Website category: sports
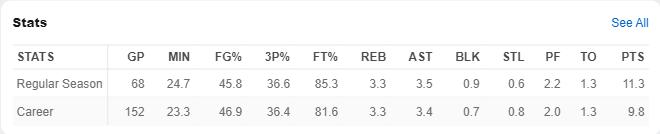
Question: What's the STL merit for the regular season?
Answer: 0.6

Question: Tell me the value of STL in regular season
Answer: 0.6

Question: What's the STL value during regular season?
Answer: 0.6

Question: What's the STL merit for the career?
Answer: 0.8

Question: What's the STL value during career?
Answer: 0.8

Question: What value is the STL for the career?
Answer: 0.8

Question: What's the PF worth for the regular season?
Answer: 2.2

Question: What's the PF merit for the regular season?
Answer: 2.2

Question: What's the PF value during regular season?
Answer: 2.2

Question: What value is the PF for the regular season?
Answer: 2.2

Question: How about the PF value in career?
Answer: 2.0

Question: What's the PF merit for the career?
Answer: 2.0

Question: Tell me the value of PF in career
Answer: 2.0

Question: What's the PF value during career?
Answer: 2.0

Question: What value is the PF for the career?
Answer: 2.0

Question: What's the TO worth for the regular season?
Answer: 1.3

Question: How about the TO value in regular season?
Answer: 1.3

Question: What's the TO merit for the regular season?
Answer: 1.3

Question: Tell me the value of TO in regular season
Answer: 1.3

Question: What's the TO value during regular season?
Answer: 1.3

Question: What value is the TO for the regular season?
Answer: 1.3

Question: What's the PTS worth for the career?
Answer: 9.8

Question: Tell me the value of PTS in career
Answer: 9.8

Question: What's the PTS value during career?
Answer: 9.8

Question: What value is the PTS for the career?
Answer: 9.8

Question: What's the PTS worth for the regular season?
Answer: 11.3

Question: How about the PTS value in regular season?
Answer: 11.3

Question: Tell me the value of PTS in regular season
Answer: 11.3

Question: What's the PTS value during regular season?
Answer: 11.3

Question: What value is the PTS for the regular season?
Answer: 11.3